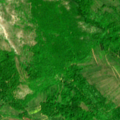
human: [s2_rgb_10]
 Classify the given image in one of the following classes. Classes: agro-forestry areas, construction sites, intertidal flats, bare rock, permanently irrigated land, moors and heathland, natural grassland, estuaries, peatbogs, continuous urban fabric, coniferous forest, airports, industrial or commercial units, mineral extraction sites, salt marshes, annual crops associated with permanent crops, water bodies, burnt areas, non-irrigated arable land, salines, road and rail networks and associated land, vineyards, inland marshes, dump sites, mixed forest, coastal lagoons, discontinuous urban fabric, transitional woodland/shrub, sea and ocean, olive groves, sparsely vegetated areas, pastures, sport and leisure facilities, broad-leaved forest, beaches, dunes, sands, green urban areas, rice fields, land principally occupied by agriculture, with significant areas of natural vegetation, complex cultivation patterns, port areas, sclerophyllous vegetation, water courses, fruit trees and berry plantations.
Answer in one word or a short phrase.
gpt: pastures, complex cultivation patterns, land principally occupied by agriculture, with significant areas of natural vegetation, broad-leaved forest, natural grassland, transitional woodland/shrub